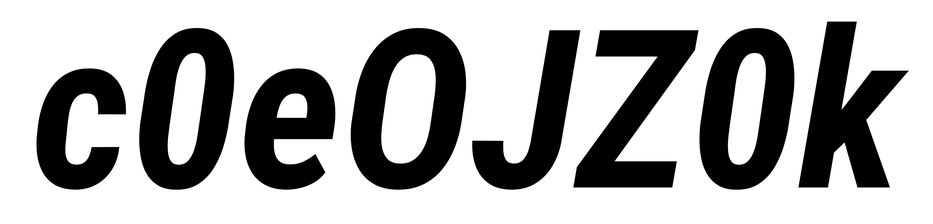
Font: Roboto-Italic_Condensed_Bold_Italic